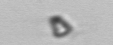
Label: Pyramimonas